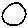
Label: circle